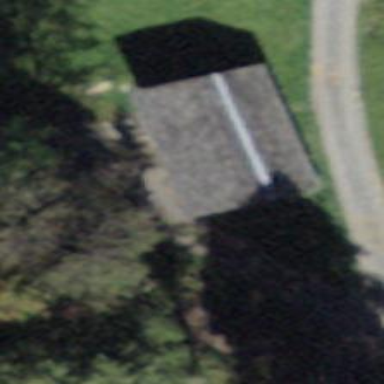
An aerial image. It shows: Garage.